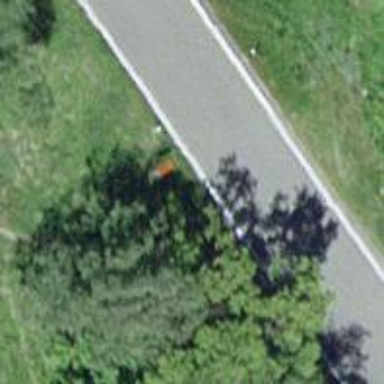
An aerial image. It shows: Pole with roof-covered pipeline marker.